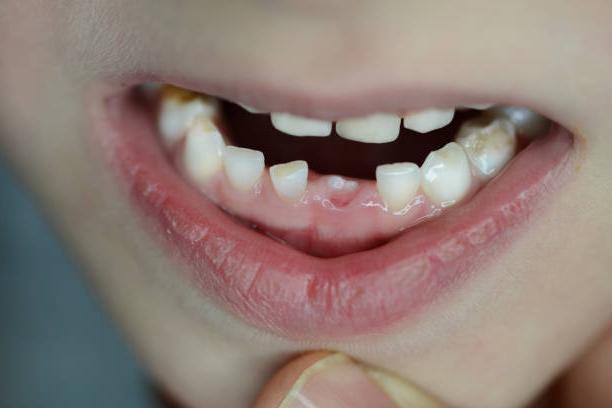
Condition: hypodontia